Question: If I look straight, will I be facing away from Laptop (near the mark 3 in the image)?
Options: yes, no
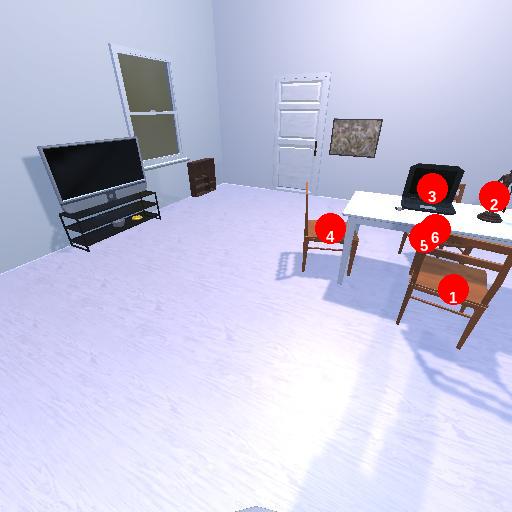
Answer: yes